An envelope spectrum derived from a bearing vibration measurement is shown; the reference markers locate BPFO, BPFI, BSF and FTF for this bearing geometry and shaft speed. Diagnose the bearing from this image, choosing from: normal, inner_race, outer_race, ball.
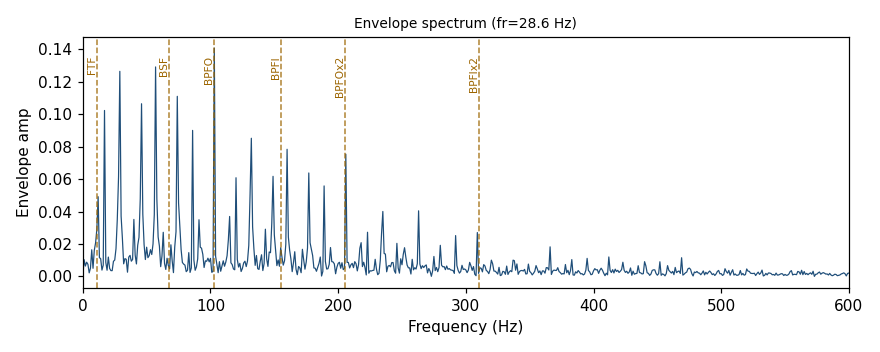
Answer: outer_race